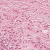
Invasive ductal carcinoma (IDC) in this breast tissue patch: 1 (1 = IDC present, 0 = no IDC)